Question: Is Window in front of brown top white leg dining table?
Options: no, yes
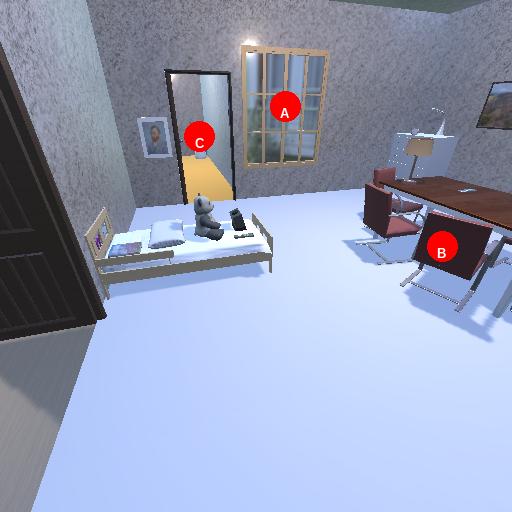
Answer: no